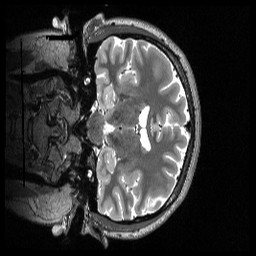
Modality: T2w
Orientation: coronal
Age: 25
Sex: female
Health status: healthy
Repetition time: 3.2 s
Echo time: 0.563 s